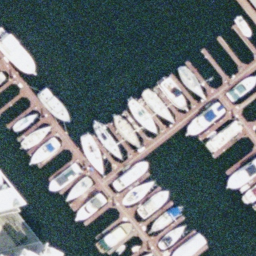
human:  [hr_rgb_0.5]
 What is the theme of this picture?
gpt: harbor

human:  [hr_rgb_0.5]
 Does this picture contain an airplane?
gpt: no

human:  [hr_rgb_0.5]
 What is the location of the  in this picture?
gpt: i cannot see it

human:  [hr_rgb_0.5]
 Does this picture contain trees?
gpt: no

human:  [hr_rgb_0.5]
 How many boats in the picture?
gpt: twenty-eight